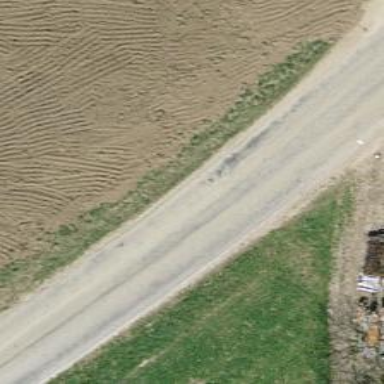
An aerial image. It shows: Asphalt road classified as tertiary.